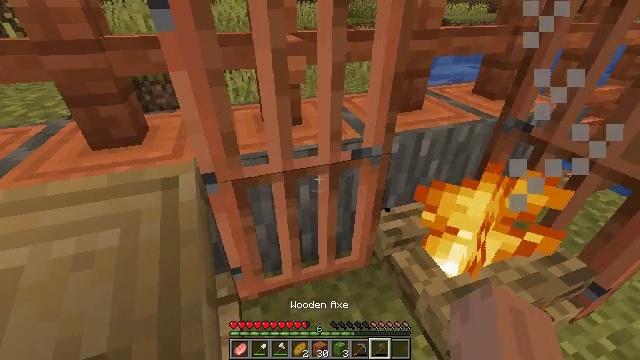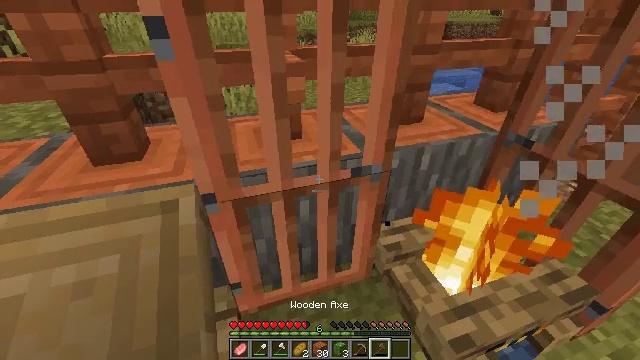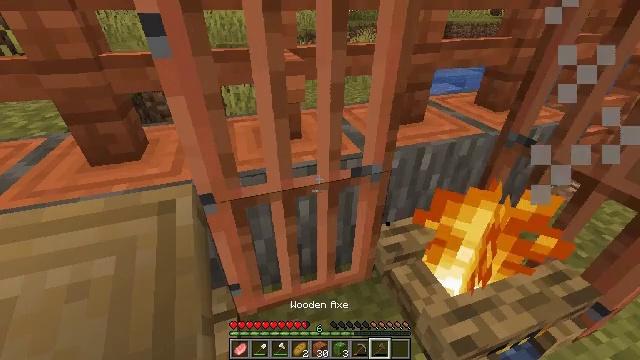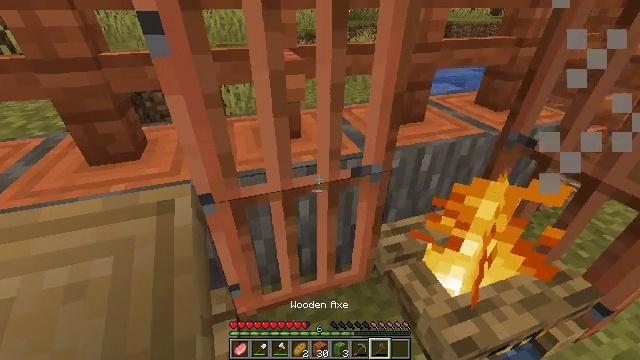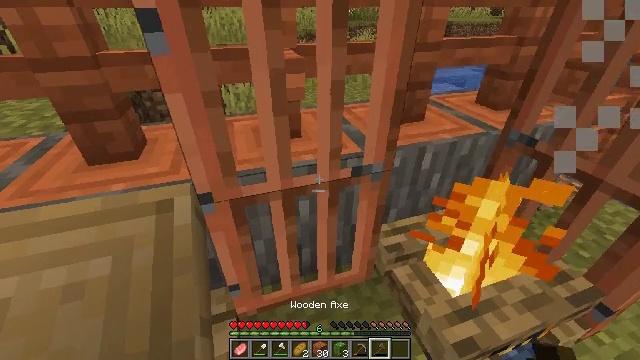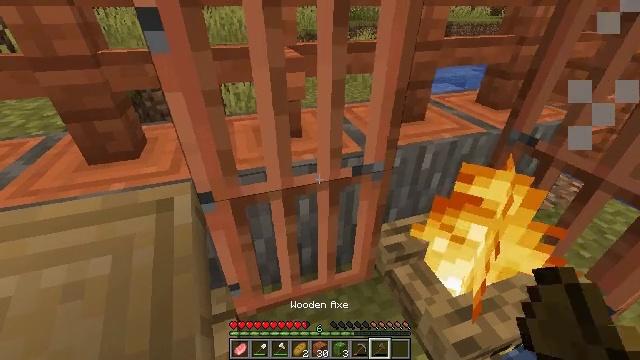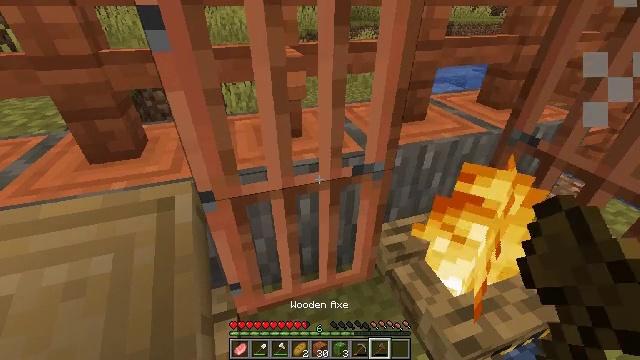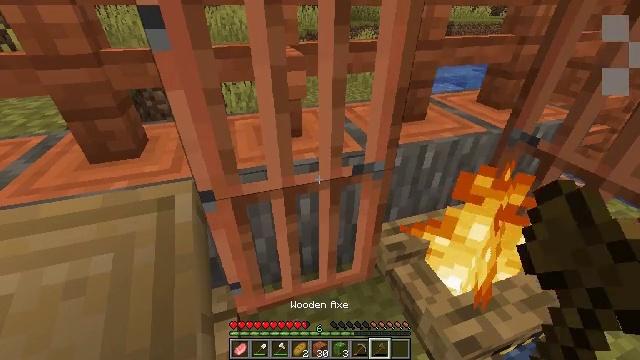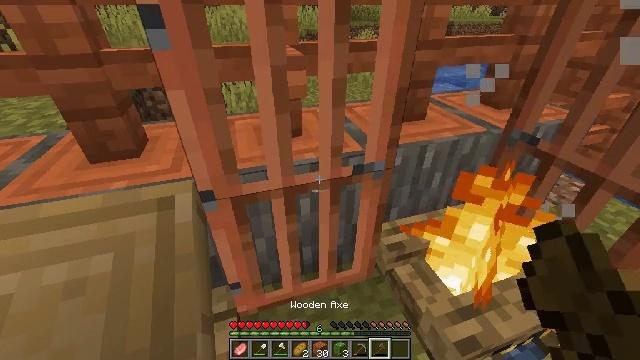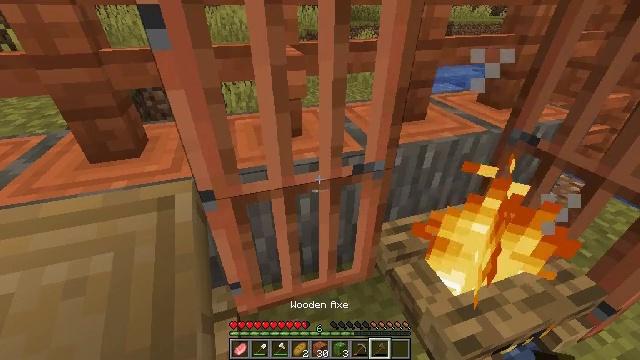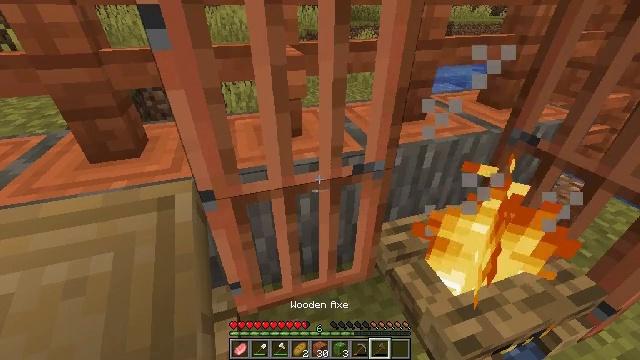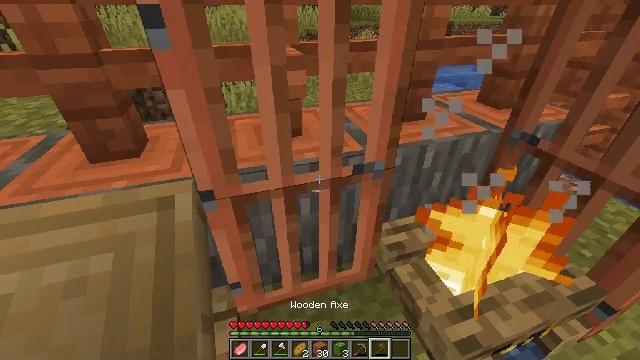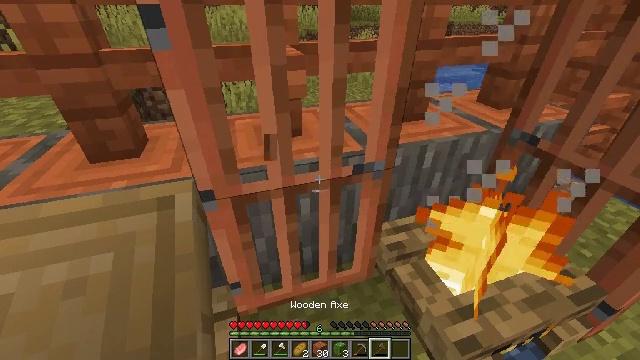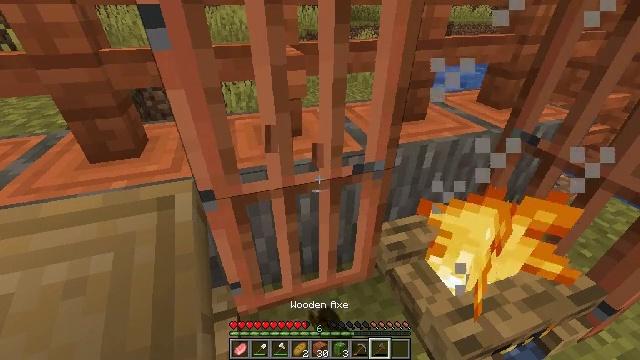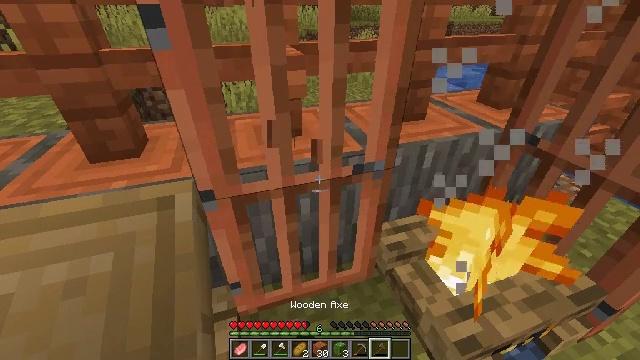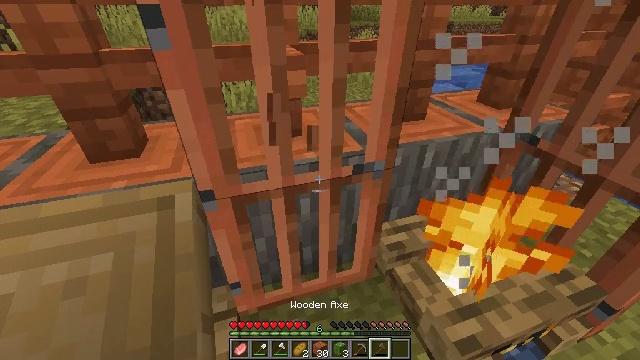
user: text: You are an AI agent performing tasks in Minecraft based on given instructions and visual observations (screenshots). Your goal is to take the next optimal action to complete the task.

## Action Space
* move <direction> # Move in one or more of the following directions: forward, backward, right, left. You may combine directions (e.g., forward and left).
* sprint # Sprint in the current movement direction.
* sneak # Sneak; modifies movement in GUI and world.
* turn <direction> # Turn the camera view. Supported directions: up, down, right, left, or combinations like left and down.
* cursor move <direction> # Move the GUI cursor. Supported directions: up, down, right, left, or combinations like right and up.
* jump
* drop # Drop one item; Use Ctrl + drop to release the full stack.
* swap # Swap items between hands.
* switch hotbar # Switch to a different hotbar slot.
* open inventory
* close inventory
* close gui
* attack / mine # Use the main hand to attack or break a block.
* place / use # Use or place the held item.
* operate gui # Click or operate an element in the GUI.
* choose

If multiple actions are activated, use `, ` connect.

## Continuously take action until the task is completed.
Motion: motion action
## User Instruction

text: Collect the acacia door for reuse.
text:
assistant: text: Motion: no_op
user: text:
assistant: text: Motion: no_op
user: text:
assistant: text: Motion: no_op
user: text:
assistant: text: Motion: no_op
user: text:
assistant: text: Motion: no_op
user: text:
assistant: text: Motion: no_op
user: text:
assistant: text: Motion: no_op
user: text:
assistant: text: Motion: no_op
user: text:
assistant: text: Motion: no_op
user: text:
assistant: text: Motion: no_op
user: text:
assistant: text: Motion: no_op
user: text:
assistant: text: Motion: attack / mine
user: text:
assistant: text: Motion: attack / mine
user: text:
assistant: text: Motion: attack / mine
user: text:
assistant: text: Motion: attack / mine
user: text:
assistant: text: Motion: attack / mine
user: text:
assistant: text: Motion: attack / mine
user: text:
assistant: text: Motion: attack / mine
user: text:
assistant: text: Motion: attack / mine
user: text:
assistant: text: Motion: attack / mine
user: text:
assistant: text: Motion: attack / mine
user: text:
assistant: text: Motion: attack / mine
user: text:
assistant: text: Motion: attack / mine
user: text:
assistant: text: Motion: attack / mine
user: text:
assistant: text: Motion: attack / mine
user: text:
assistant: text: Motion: attack / mine
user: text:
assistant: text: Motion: attack / mine
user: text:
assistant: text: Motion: attack / mine
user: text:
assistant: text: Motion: attack / mine
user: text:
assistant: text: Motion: attack / mine